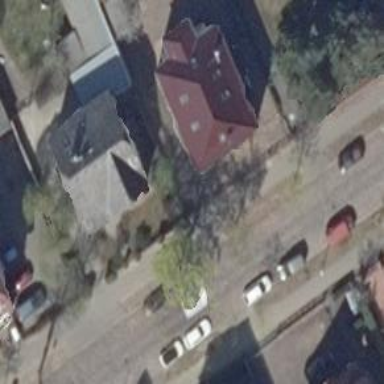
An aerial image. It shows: Detached building with hipped roof.